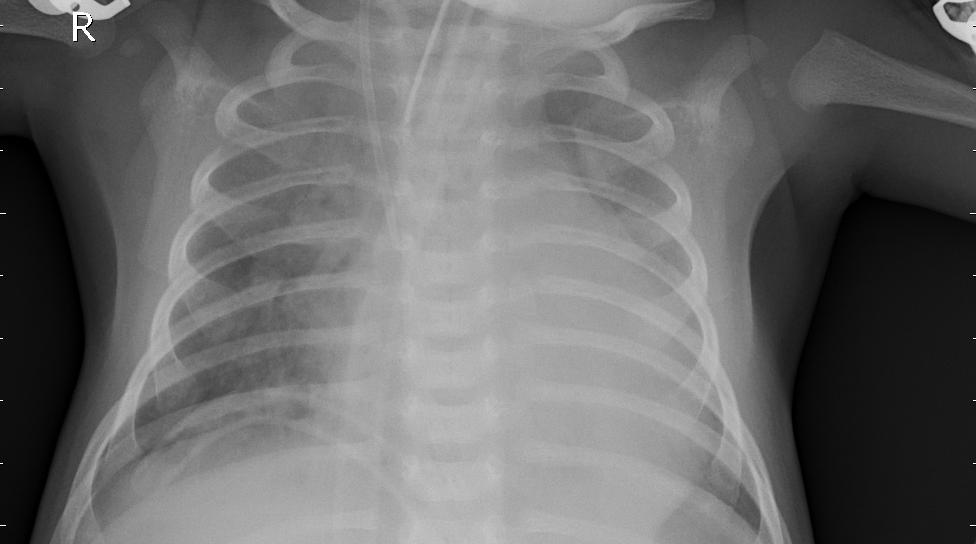
Diagnosis: PNEUMONIA